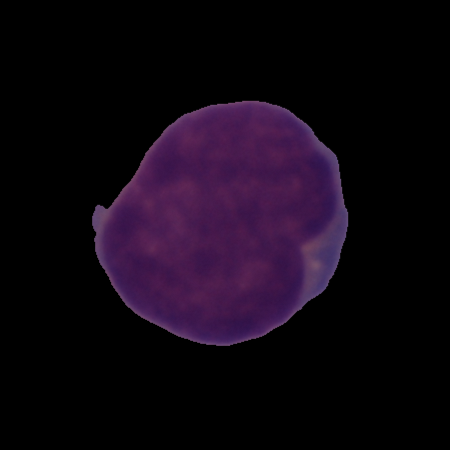
Label: cancer